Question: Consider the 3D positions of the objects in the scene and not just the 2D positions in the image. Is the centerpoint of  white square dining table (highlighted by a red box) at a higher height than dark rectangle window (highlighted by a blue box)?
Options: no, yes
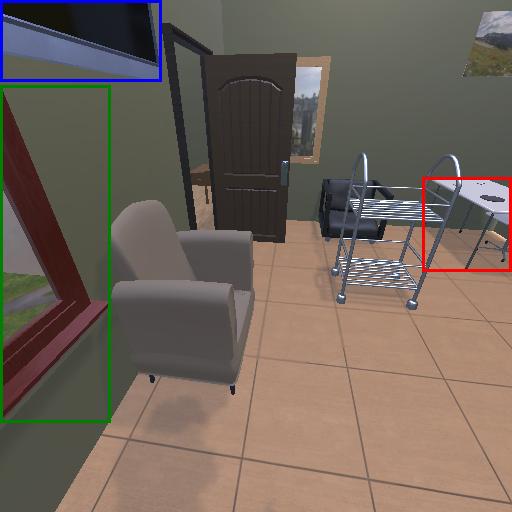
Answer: no